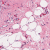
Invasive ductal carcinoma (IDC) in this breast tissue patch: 0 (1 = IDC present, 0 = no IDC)